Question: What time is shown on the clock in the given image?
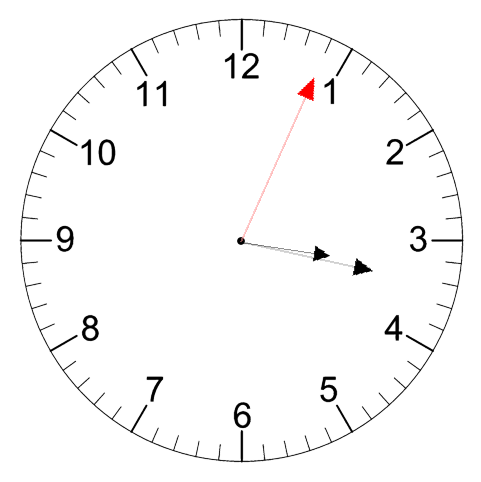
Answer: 03:17:04